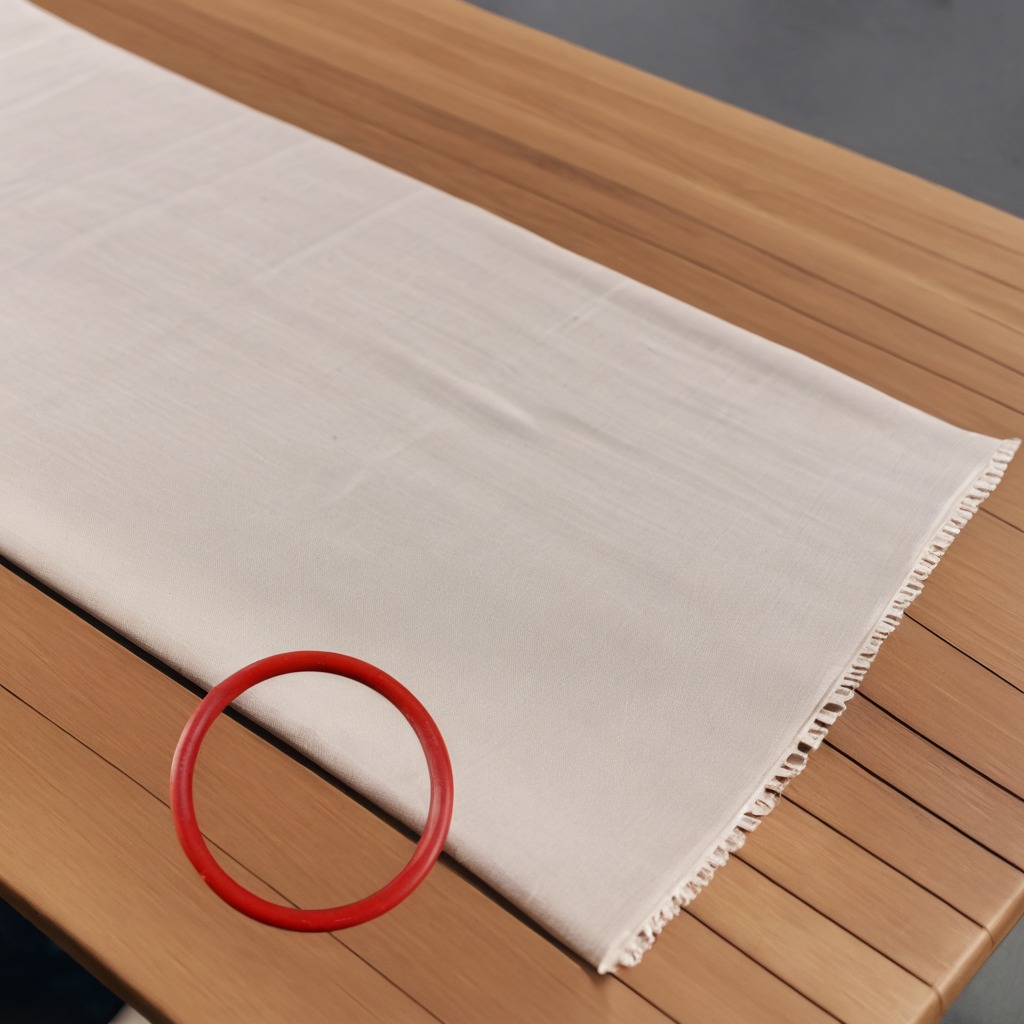
A rubber O-ring is lying on the wooden table.